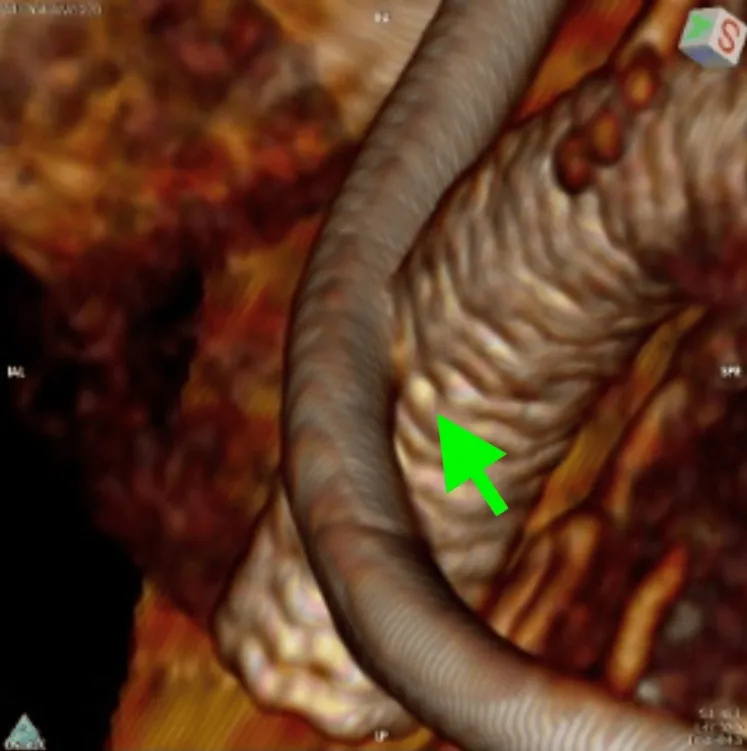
CTA on admission, 3D volume rendering, showing the site of AUF formation. . CTA: computed tomography angiography, AUF: aorto-ureteric fistula.
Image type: radiology (ct)